Question: I am on a winform application which performs operations with excel files.
Now i have got an issue that i need to get first unused rows occured before a used row(edited row).
I have used the below code and which gives only the usedrange.
'''
string fileName = Directory.GetCurrentDirectory()+"\123.xlsx";
Excel.Application xlApp;
Excel.Workbook xlWorkbook;
xlApp = new Excel.Application();
xlWorkbook = xlApp.Workbooks.Open(fileName);
Excel._Worksheet xlWorksheet = (Excel._Worksheet)xlApp.Workbooks[1].Worksheets[1];
Excel.Range excelCell = xlWorksheet.UsedRange;
Object[,] values = (Object[,])excelCell.Value2;
int rows = values.GetLength(0);
int cols = values.GetLength(1);
'''

From the above example i need to get the result as '3' Cols and '10' rows.
Now its '3'Cols and '7'rows.
Please help me if there is any idea for this. Thank You.
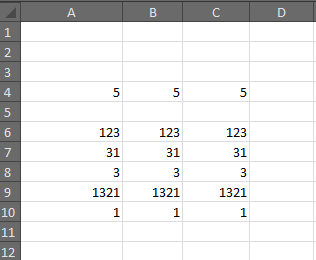
Answer: Quick and dirty - you could use something like the following:
'''
int rows = excelCell.Rows.Count + excelCell.Row - 1;
'''
And something similar for columns.